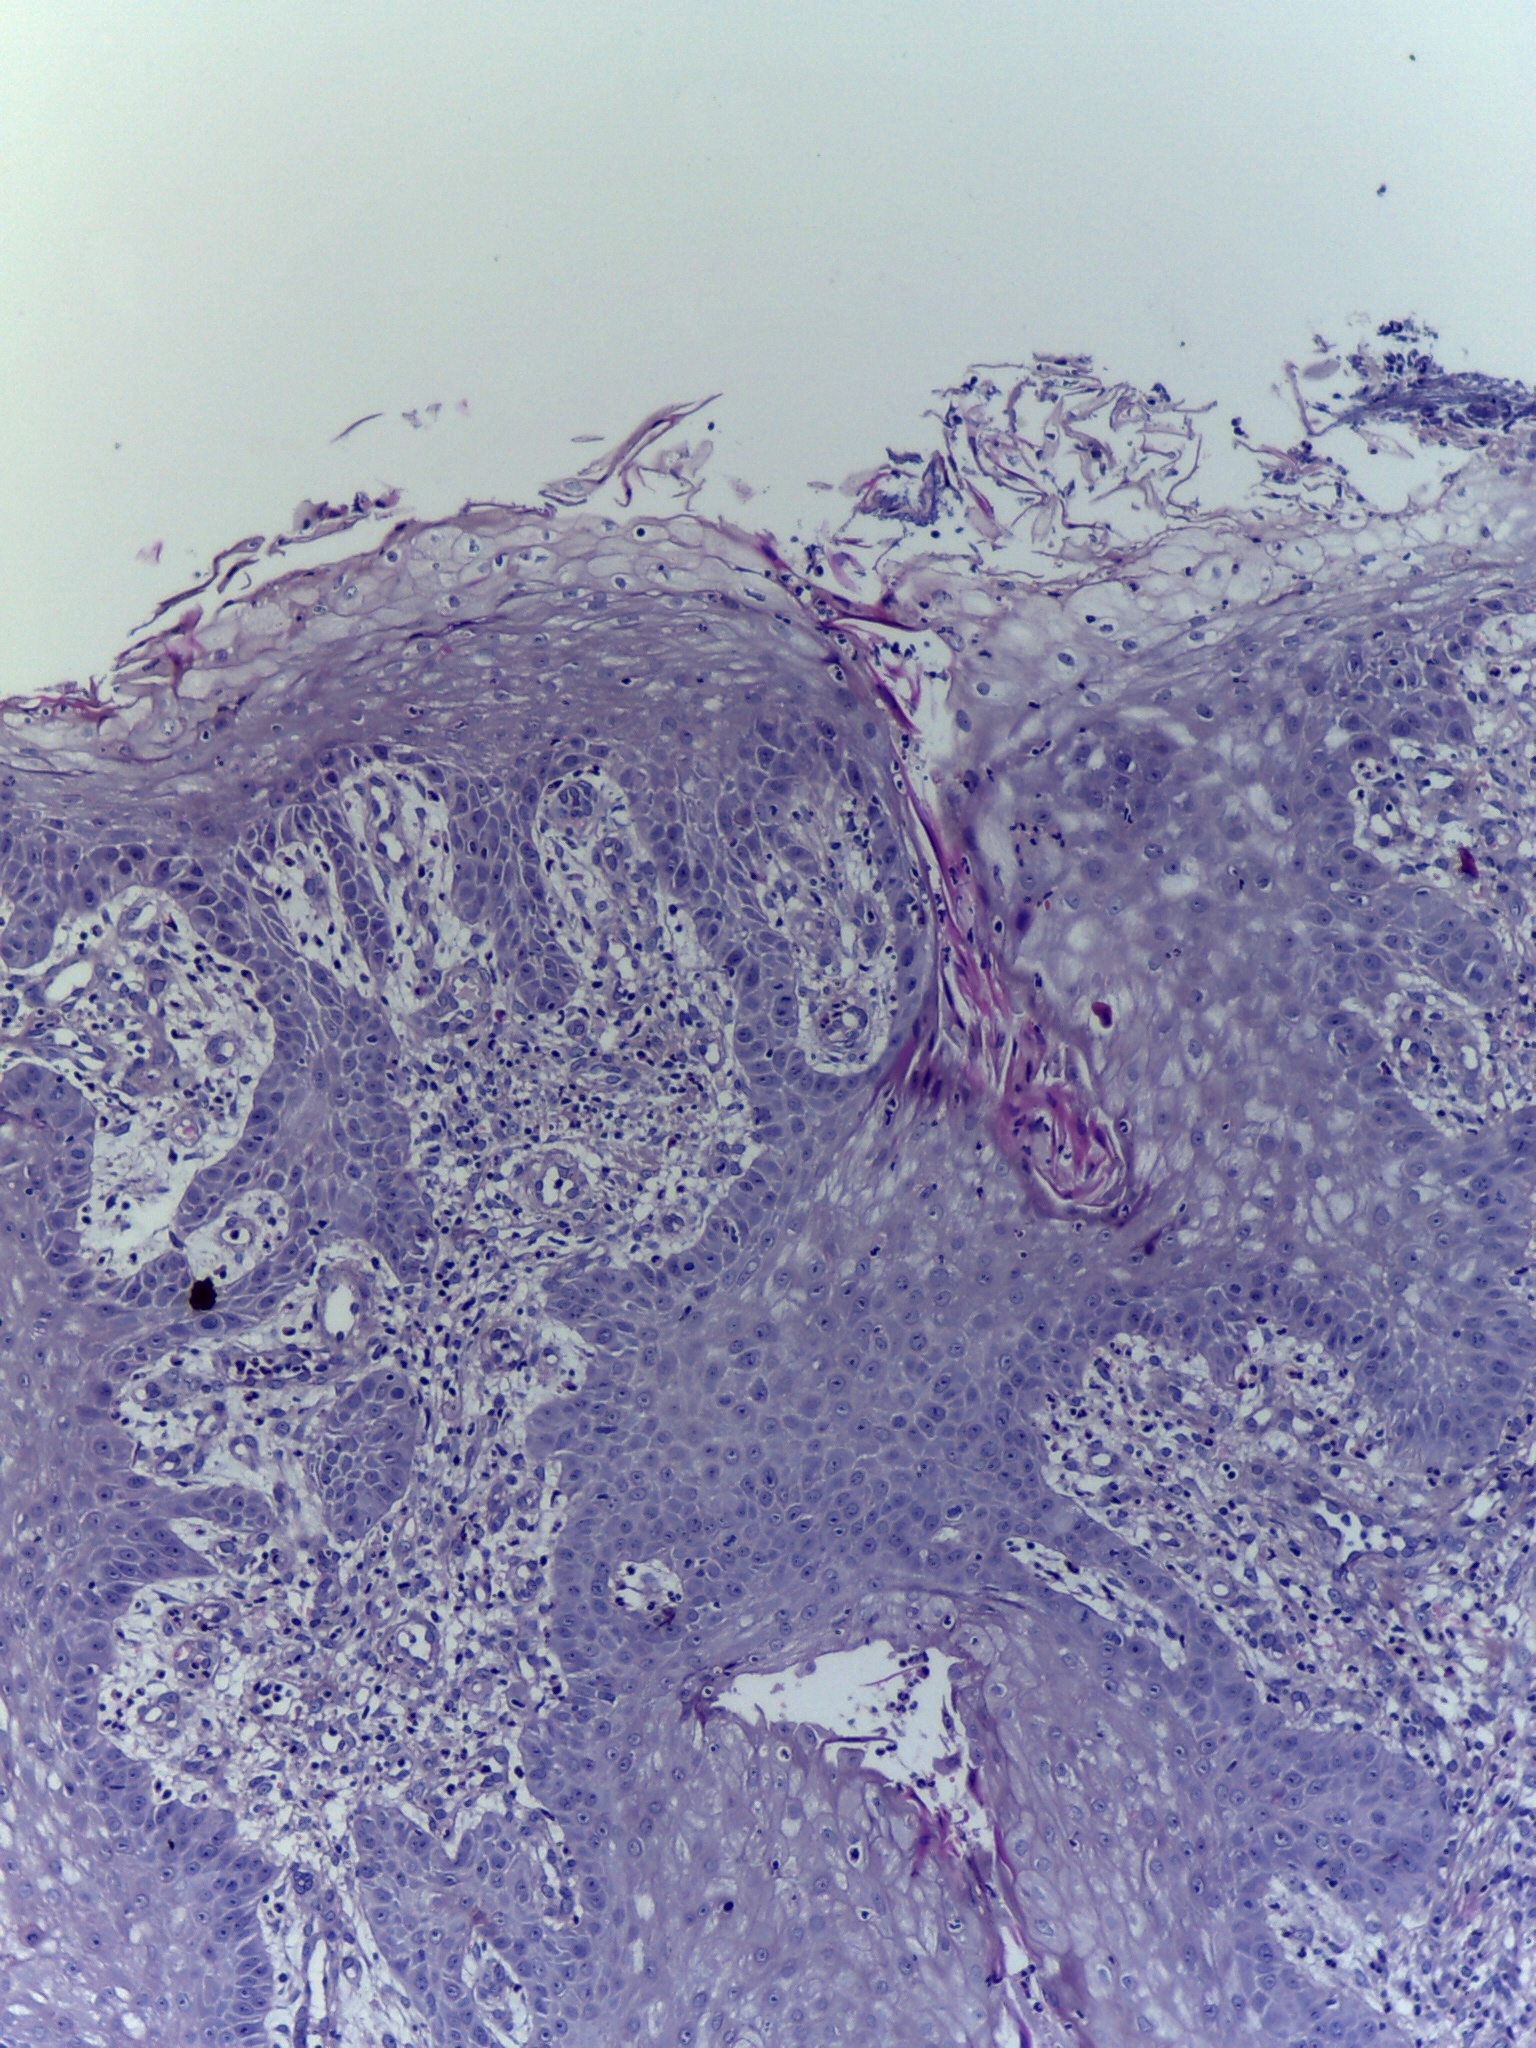
Diagnosis: OSCC